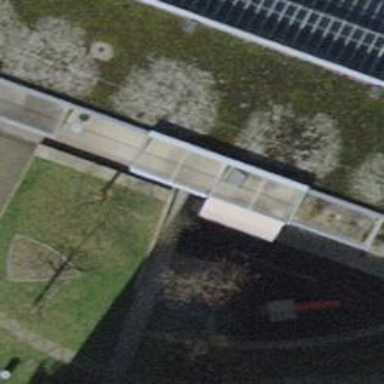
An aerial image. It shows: Path made of paving stones leading through building passage tunnel.